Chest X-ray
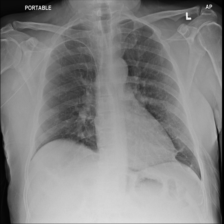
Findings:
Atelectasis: negative
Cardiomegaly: negative
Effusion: negative
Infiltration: negative
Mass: negative
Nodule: negative
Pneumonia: negative
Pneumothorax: negative
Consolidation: negative
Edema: negative
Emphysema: negative
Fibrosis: negative
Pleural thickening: negative
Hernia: negative